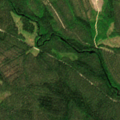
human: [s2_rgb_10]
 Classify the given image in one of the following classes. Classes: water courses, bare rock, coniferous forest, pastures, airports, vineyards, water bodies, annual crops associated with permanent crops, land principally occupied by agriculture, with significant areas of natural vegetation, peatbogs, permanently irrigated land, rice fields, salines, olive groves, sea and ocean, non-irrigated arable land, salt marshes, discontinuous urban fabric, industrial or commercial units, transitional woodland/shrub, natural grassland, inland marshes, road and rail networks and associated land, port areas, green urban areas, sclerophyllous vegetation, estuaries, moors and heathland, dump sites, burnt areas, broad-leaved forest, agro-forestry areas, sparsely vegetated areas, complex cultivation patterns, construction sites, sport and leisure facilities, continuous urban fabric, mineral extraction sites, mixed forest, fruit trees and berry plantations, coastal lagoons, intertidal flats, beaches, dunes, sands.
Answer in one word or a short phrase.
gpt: coniferous forest